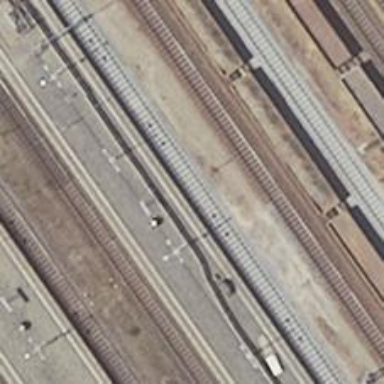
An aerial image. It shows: Railway signal.